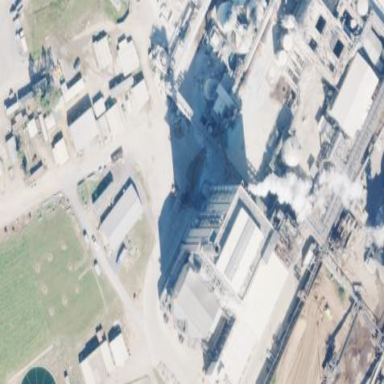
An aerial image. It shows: Industrial area with power plant.